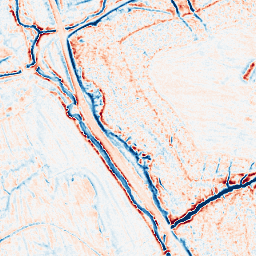
Category: edge_preserving
Decomposition family: anisotropic_diffusion
Decomposition parameters: iterations: 20
kappa: 100
gamma: 0.1
Upsampling method: bilinear
Upsampling parameters: scale: 8
Upsampling scale: 8